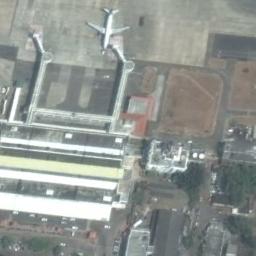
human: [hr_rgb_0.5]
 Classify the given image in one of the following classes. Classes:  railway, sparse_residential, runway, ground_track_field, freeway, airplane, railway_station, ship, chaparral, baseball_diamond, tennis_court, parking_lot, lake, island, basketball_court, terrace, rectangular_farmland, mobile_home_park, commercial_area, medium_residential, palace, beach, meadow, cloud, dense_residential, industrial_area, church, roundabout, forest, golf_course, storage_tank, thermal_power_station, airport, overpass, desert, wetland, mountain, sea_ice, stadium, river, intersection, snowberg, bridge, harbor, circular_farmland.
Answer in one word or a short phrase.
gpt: airplane